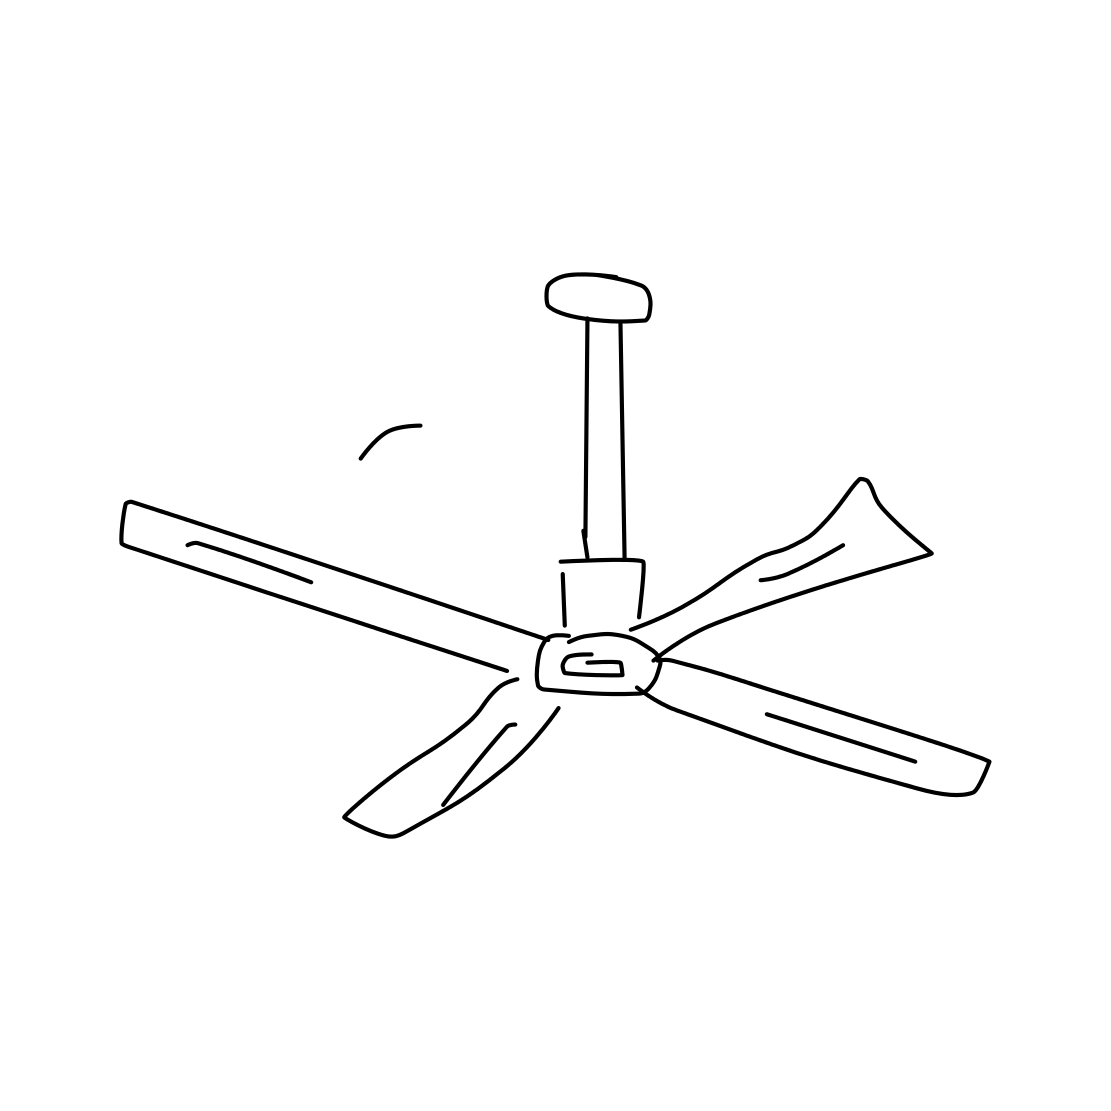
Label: fan